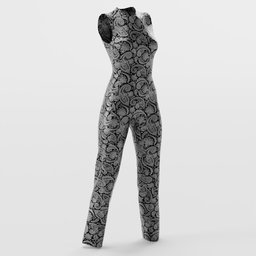
Label: people